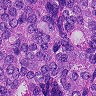
Metastatic tissue present: yes